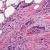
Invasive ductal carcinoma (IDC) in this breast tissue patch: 1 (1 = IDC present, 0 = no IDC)